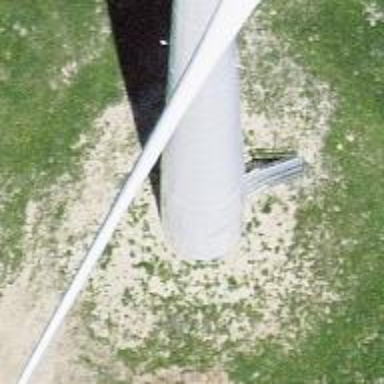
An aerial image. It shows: Wind generator using horizontal axis wind turbines.